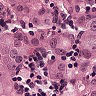
Metastatic tissue present: yes